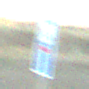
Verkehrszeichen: SackgasseRadverkehrFussgaengerDurchlaessig
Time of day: SunriseSunset
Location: Outdoor (Nature)
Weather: PartlyCloudy
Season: NotSpecified
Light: Natural